Question: I am quite new using MPAndroidChart. I want to create a CombinedChart that uses lines and HorizontalBars (instead of VerticalBars), e.g.:

How can I do this?
Note: Sorry for my lack of creativity creating an example
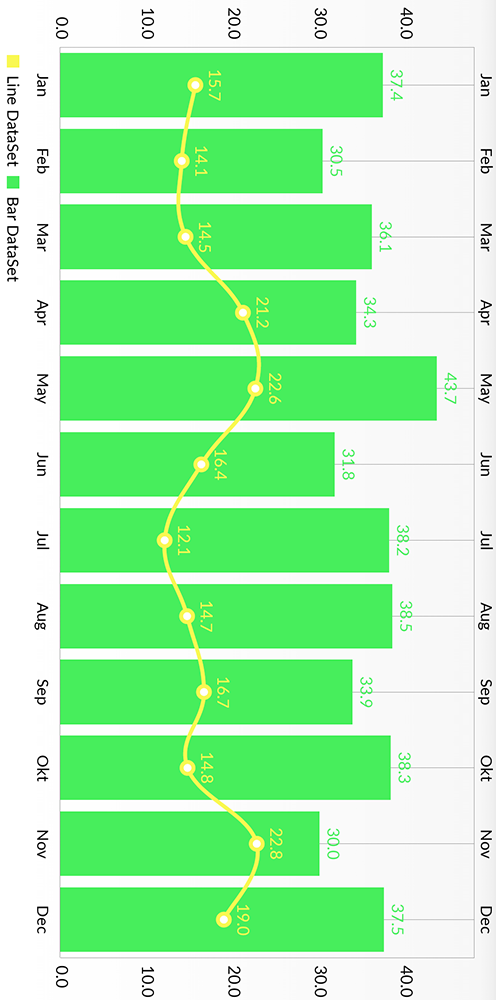
Answer: Unfortunately horizontal bars are to be combined with any other form of data representation (like lines, scatter, ...).
Such a thing only works with "vertical" data at this point.